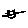
Label: cat